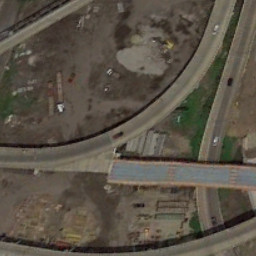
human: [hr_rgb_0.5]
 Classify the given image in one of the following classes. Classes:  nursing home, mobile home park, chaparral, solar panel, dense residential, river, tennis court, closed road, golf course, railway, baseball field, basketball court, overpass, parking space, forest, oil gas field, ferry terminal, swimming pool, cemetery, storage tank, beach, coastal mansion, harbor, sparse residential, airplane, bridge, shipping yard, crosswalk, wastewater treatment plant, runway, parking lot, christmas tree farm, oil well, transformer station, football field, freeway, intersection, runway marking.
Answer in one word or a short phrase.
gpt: overpass